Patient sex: F
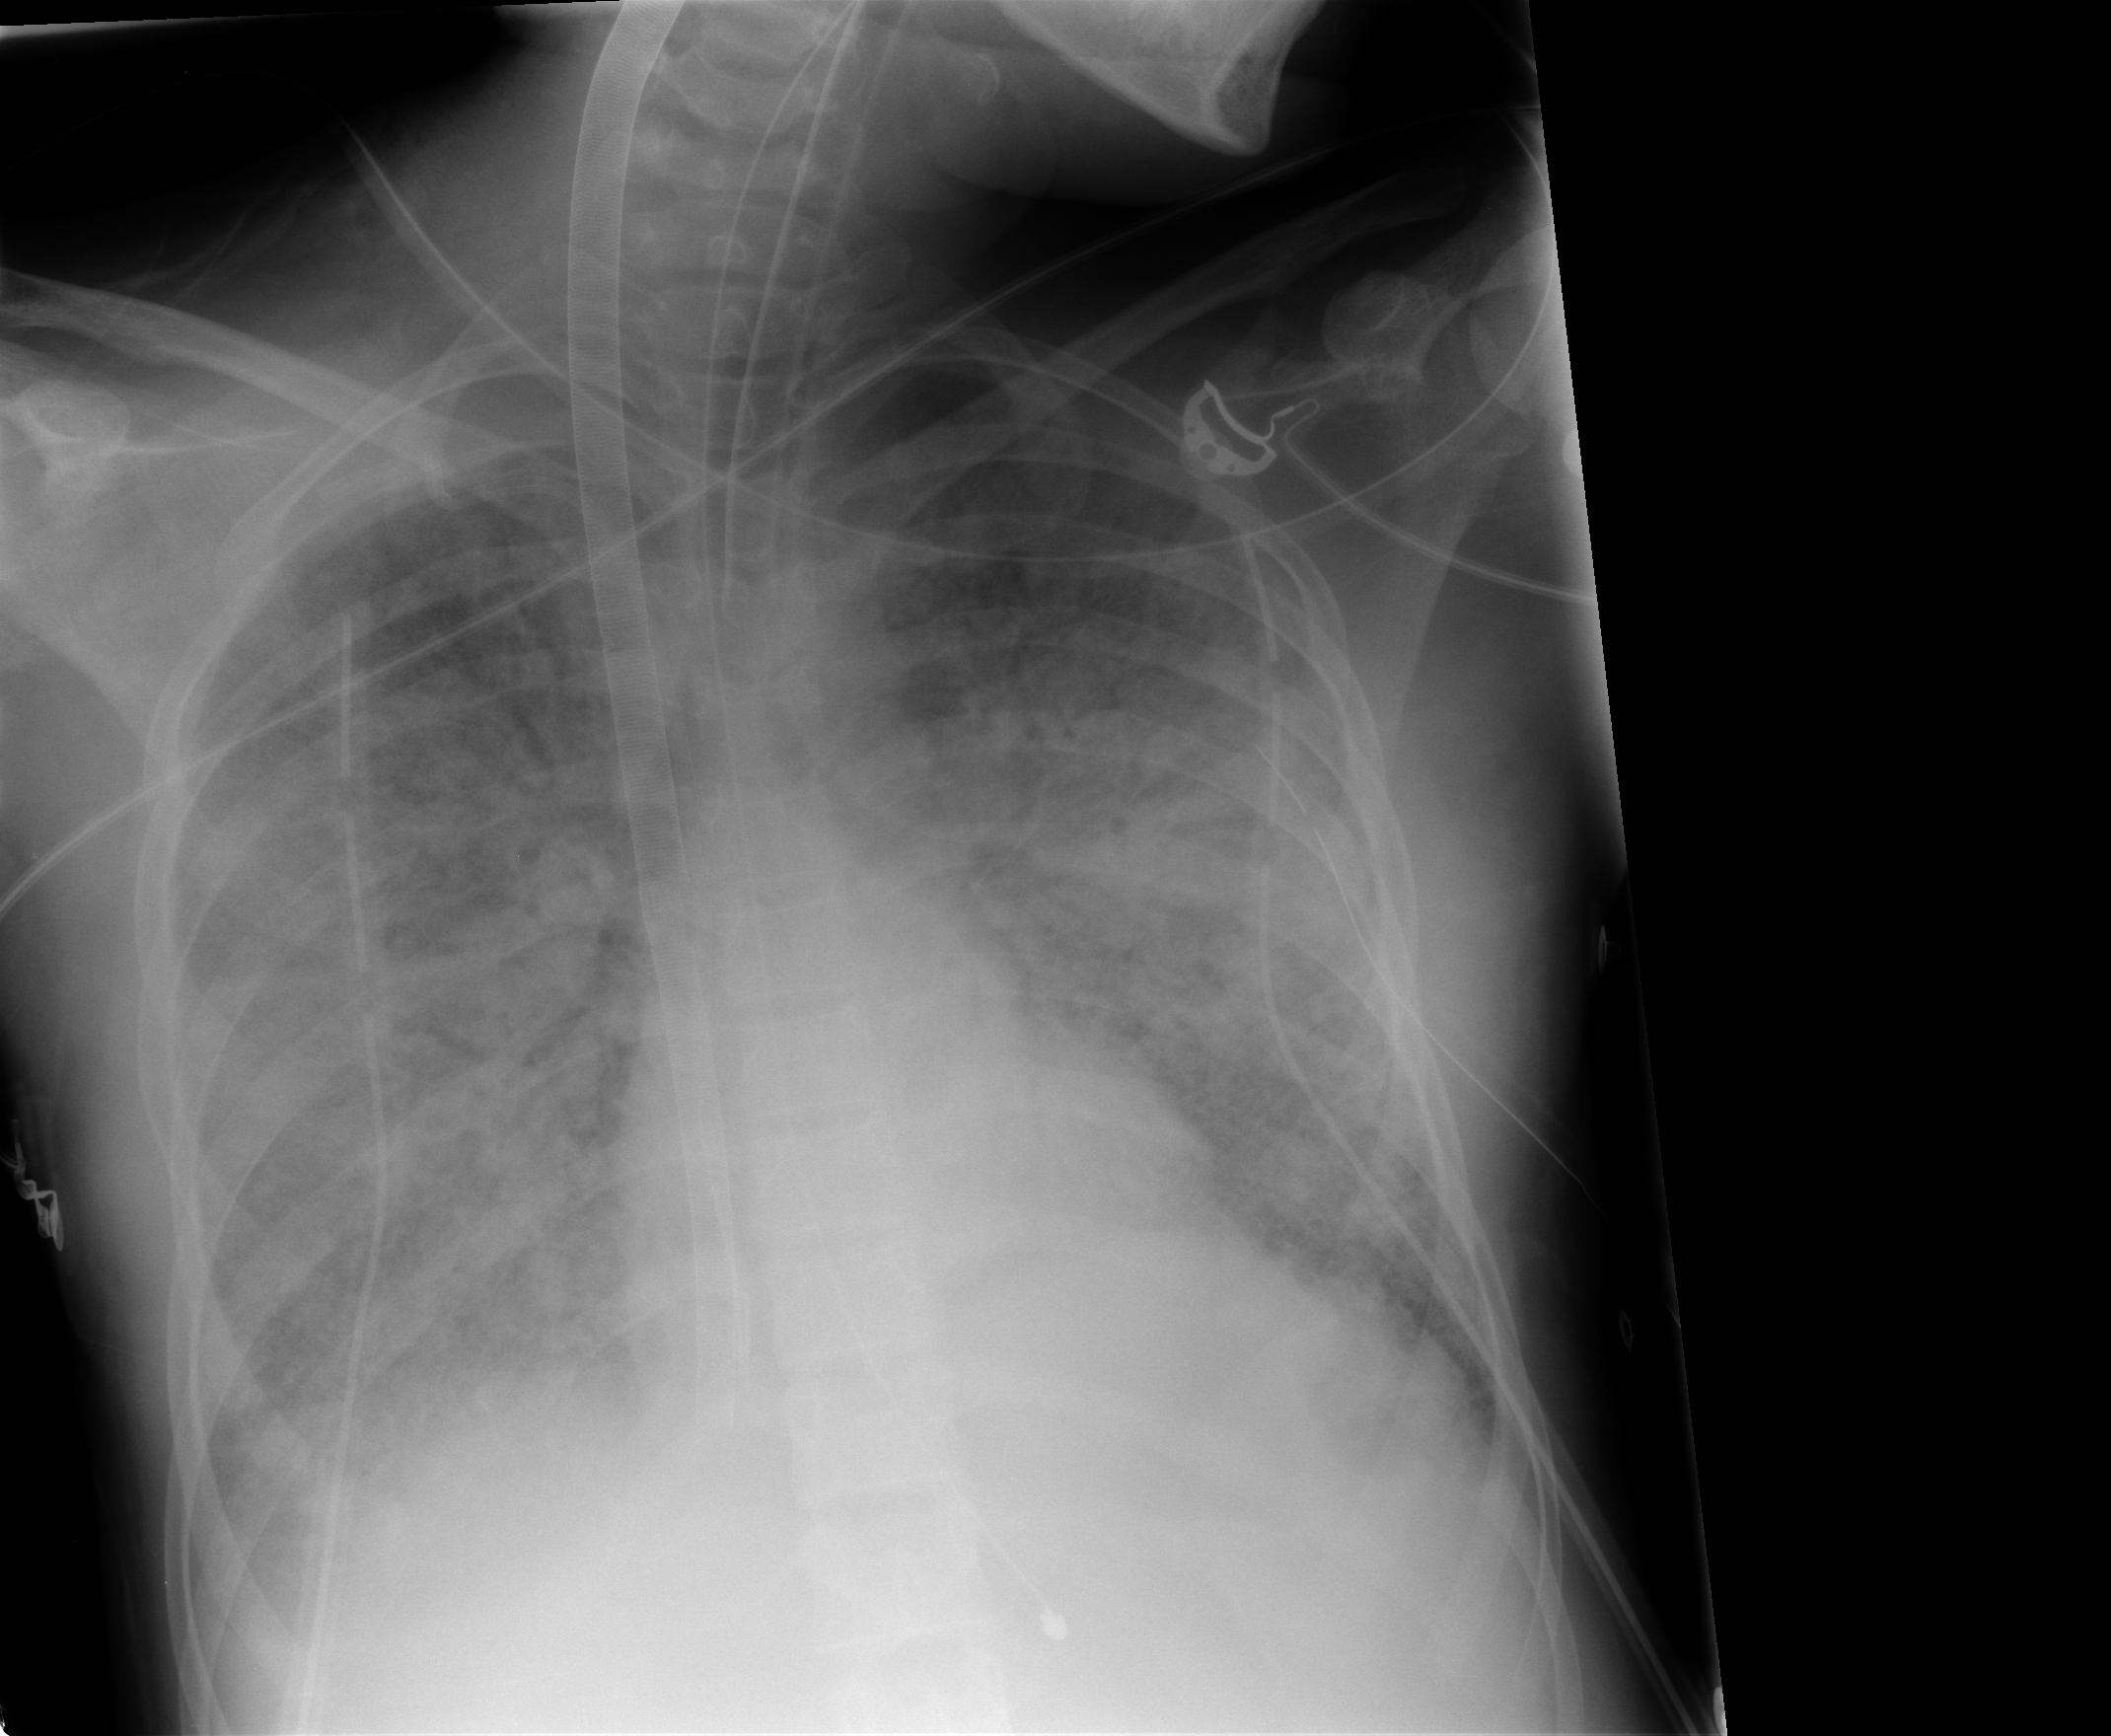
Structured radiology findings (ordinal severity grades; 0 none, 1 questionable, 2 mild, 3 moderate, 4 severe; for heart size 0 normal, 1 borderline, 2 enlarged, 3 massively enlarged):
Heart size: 0
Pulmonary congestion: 2
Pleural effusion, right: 2
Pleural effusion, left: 0
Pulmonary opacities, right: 4
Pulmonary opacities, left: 4
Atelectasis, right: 2
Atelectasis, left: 2